Field crop: maize
Growth stage: 2
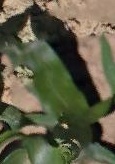
Species: maize